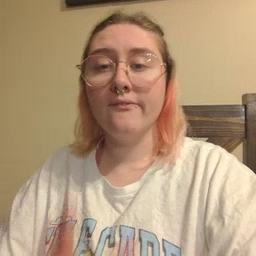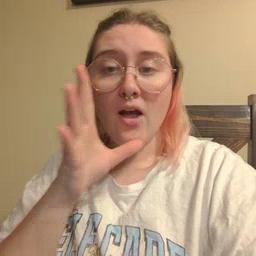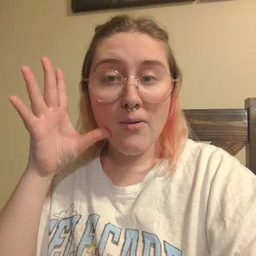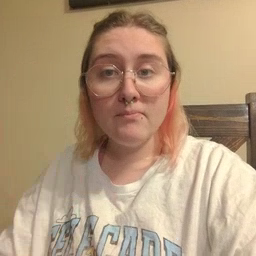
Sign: farm